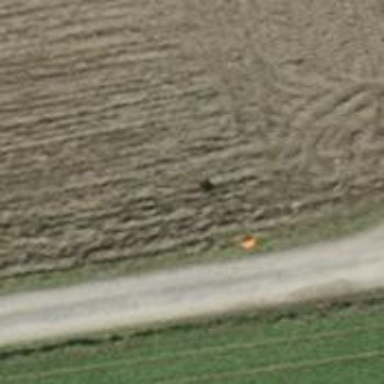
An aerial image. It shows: Object with orange color.